Interaction volume radius: 5 \u00c5
Interaction volume height: 25 \u00c5
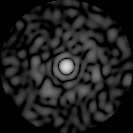
Disorder parameter: 0.8756